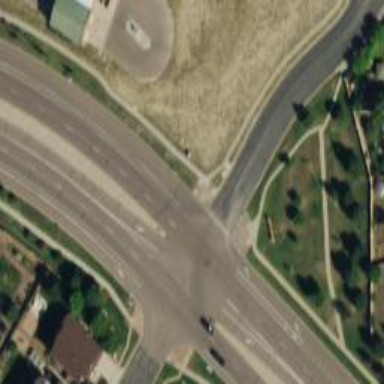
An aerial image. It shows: Unmarked crossing on the road.